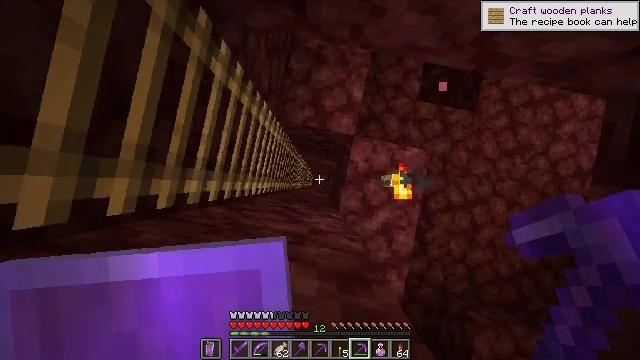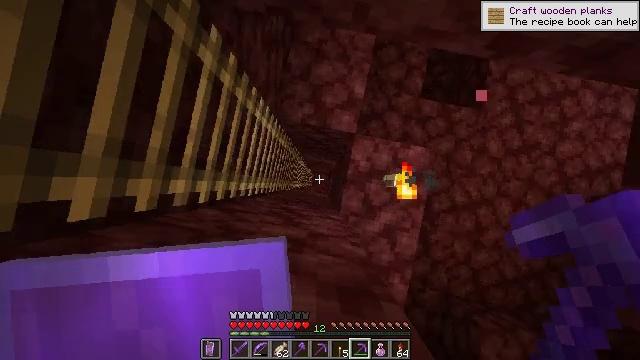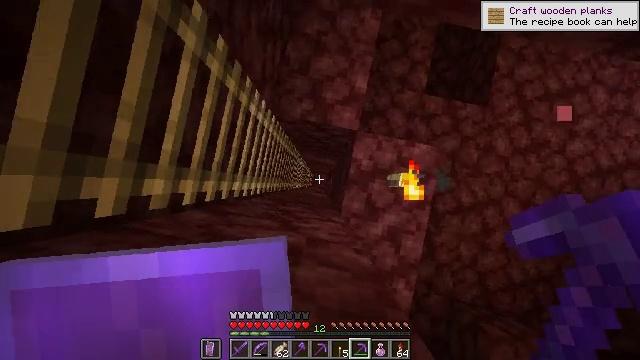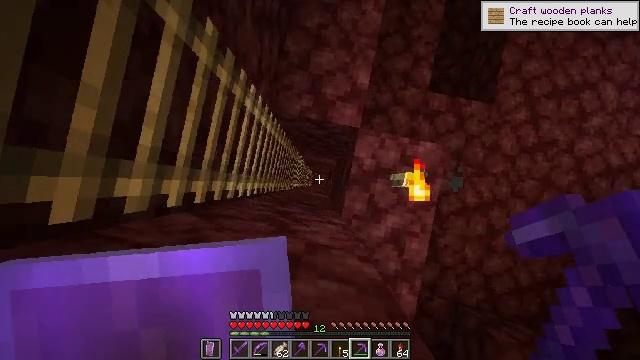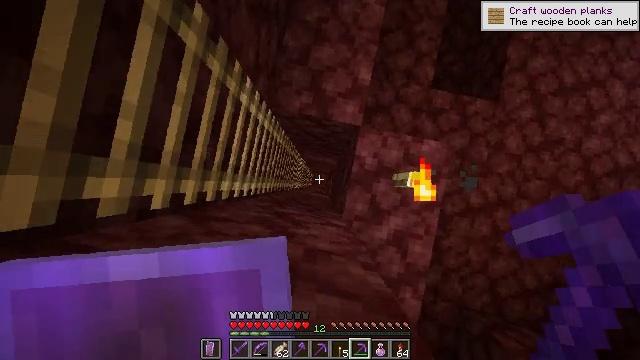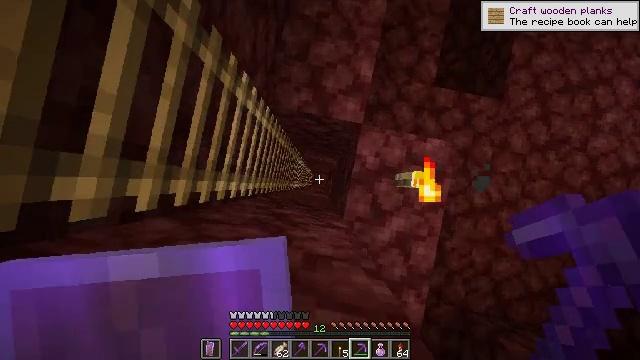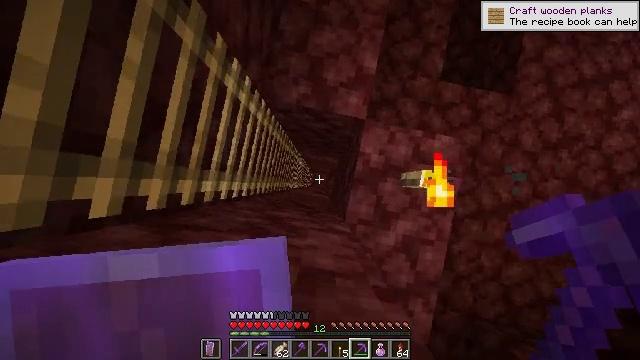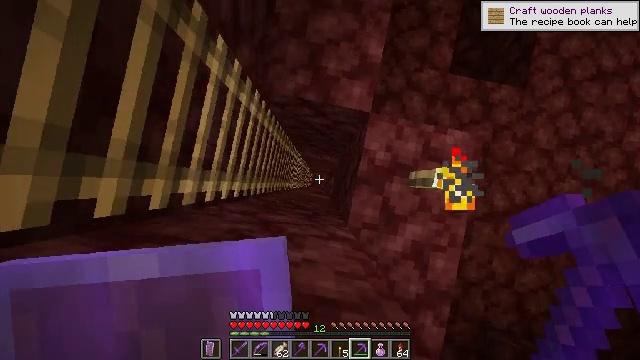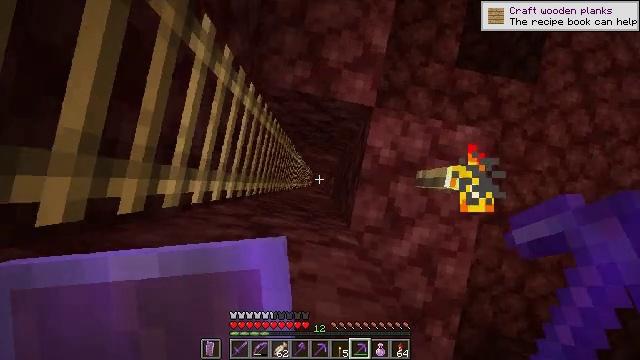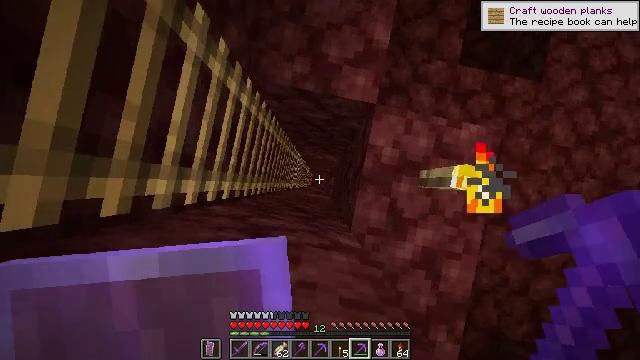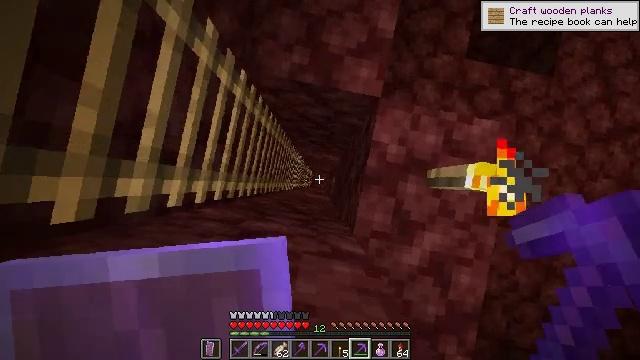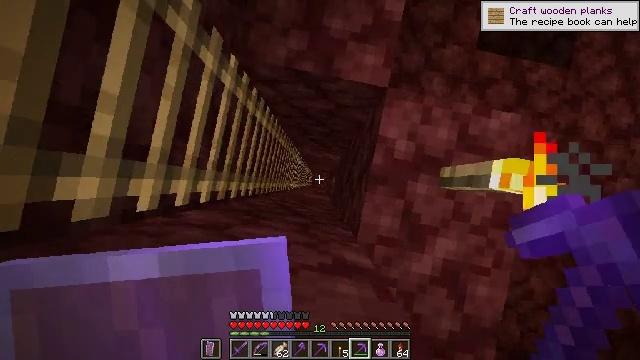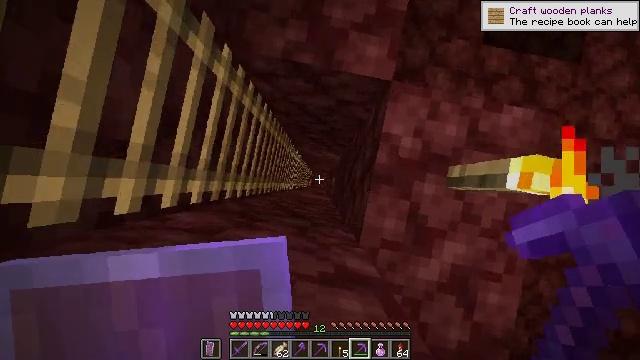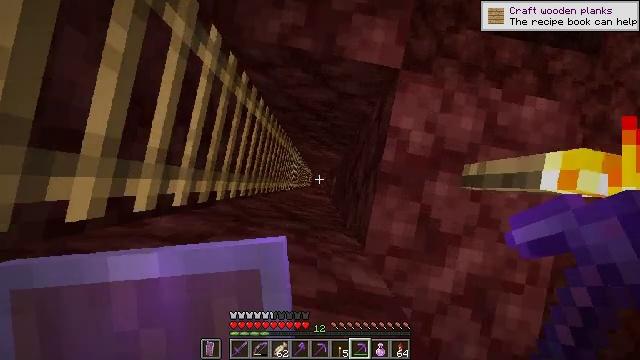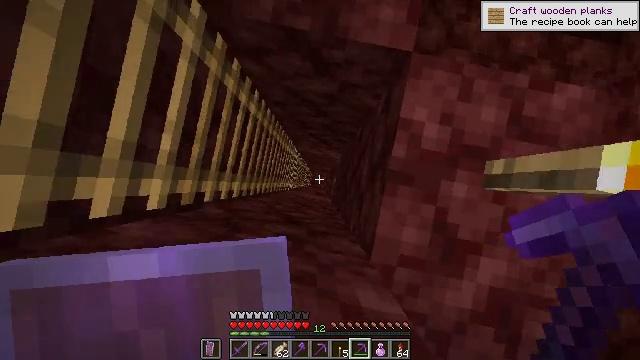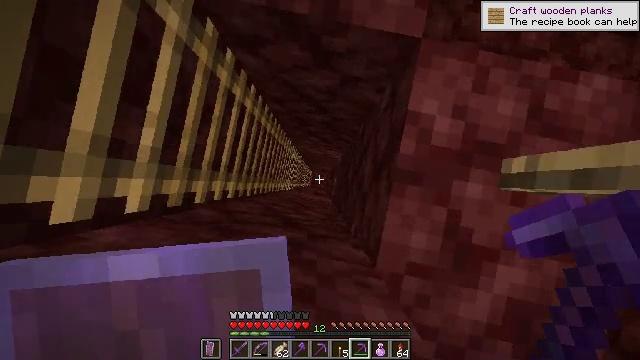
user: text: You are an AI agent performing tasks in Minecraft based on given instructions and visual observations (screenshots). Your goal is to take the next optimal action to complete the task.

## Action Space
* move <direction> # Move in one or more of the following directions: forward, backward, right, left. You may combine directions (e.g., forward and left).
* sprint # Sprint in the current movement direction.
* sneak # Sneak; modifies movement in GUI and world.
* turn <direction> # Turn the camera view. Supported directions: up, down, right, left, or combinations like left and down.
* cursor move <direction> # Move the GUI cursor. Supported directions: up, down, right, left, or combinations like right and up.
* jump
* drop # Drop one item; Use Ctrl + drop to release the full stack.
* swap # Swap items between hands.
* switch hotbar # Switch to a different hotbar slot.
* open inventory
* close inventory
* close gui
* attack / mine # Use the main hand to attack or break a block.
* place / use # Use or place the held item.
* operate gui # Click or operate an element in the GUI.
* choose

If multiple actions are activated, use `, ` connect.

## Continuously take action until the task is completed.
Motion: motion action
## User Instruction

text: Extract nether quartz by breaking the ore.
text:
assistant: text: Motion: no_op
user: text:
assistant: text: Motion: no_op
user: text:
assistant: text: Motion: no_op
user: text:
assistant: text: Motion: no_op
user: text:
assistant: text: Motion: no_op
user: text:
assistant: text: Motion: no_op
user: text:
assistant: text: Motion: no_op
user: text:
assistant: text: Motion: no_op
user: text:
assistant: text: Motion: no_op
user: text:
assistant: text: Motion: no_op
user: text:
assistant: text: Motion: no_op
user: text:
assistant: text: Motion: no_op
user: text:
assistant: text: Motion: no_op
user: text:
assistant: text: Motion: no_op
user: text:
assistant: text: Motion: no_op
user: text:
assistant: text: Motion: no_op
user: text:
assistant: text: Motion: no_op
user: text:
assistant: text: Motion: no_op
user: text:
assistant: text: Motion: no_op
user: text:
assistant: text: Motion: no_op
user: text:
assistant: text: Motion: no_op
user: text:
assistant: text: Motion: no_op
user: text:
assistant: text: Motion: no_op
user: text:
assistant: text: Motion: no_op
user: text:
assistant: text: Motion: no_op
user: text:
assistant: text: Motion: no_op
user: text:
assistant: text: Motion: no_op
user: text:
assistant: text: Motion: no_op
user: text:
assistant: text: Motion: no_op
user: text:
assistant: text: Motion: no_op